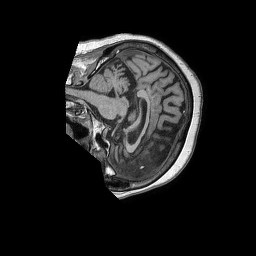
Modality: T1w
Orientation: sagittal
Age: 79
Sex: female
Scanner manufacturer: philips
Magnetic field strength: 1.5 T
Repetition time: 0.007814 s
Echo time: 0.003653 s